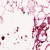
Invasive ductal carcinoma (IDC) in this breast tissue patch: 0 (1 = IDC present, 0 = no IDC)